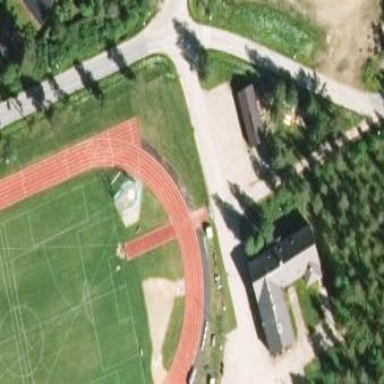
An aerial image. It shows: Athletics pitch used for leisure sports activities.